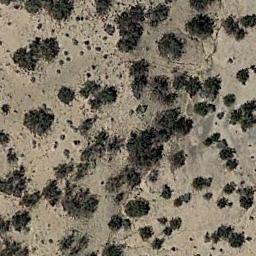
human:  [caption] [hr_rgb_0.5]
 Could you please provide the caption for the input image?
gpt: Chaparral is evenly distributed on the sand .

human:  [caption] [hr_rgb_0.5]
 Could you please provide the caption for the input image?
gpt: There are some dry bushes make up the chaparral on the desert .

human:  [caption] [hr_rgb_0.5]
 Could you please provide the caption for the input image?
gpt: Some disconnected green chaparrals grow in the desert .

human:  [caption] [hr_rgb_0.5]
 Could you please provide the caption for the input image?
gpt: There is a wood in this jungle .

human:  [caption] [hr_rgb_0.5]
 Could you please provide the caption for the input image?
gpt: The chaparral is not evenly distributed .